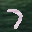
Label: 7